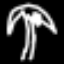
Label: palm tree